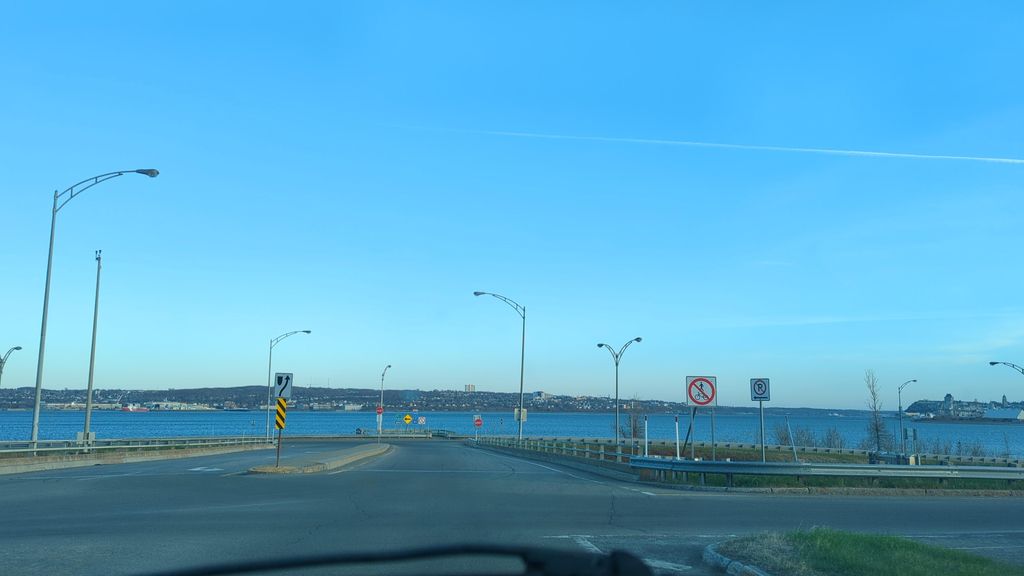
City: quebec_city